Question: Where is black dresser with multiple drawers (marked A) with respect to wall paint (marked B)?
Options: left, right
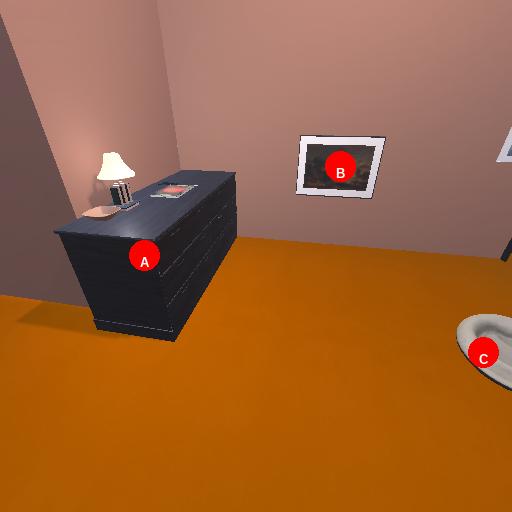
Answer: left